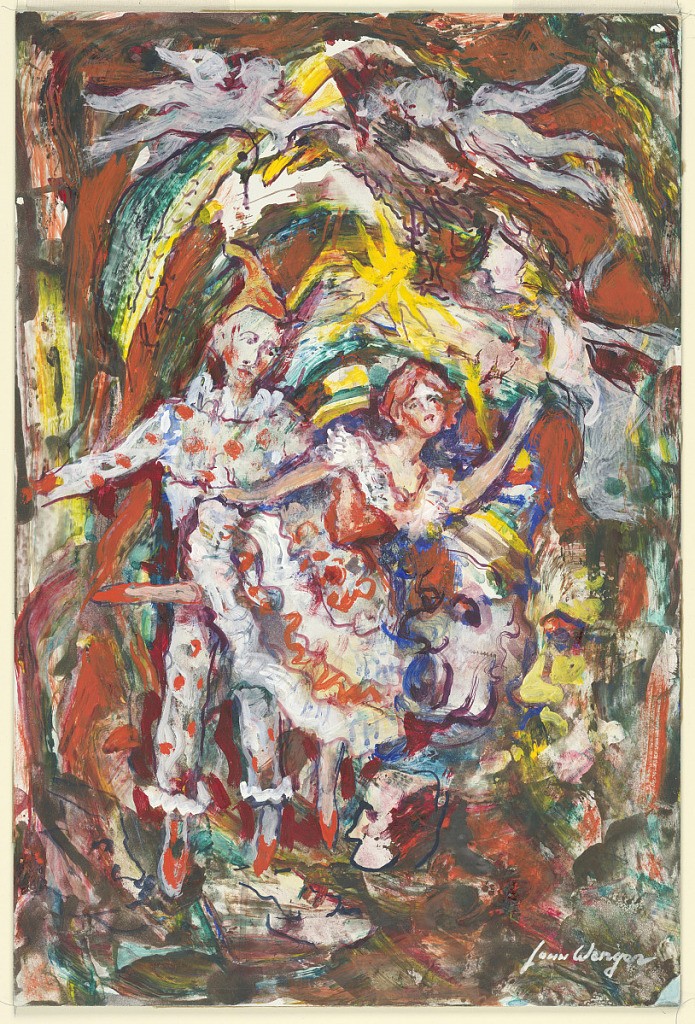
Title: Sketch for "Petrouchka" by Stravinsky, for Metropolitan Opera
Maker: John Wenger, American, 1887–1976
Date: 1918–19
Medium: Casein on board
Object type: Drawing
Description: Impressionistically painted scene of Petrouchka and ballerina doll dancing, with two small flying figures overhead.